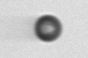
Label: bead